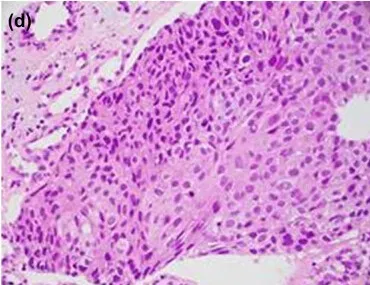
Images of fiberoptic bronchoscopy and histopathology. (c and d) Histopathology of fibrobronchoscopy showed squamous cell carcinoma. Immunohistochemistry: TTF-1 (-), p63 (+), CD5/6 (+), P40 (+), and CK7.
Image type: pathology (h&e)